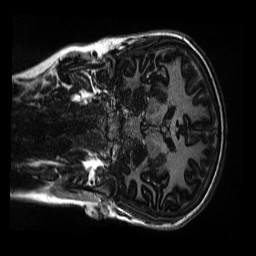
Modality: MP2RAGE
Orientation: coronal
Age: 12
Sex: female
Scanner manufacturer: siemens
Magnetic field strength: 3 T
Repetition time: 4 s
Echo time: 0.00303 s